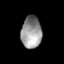
Tissue: lung
Cell type: Epithelial cells
Senescence score: 0.229
Nuclear area (px): 642
Mean DAPI intensity: 149.868